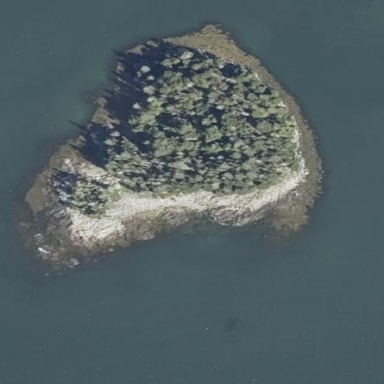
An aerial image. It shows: Islet along the coastline.